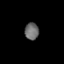
Tissue: prostate
Cell type: T cells
Senescence score: 0.3332
Nuclear area (px): 234
Mean DAPI intensity: 105.808